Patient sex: F
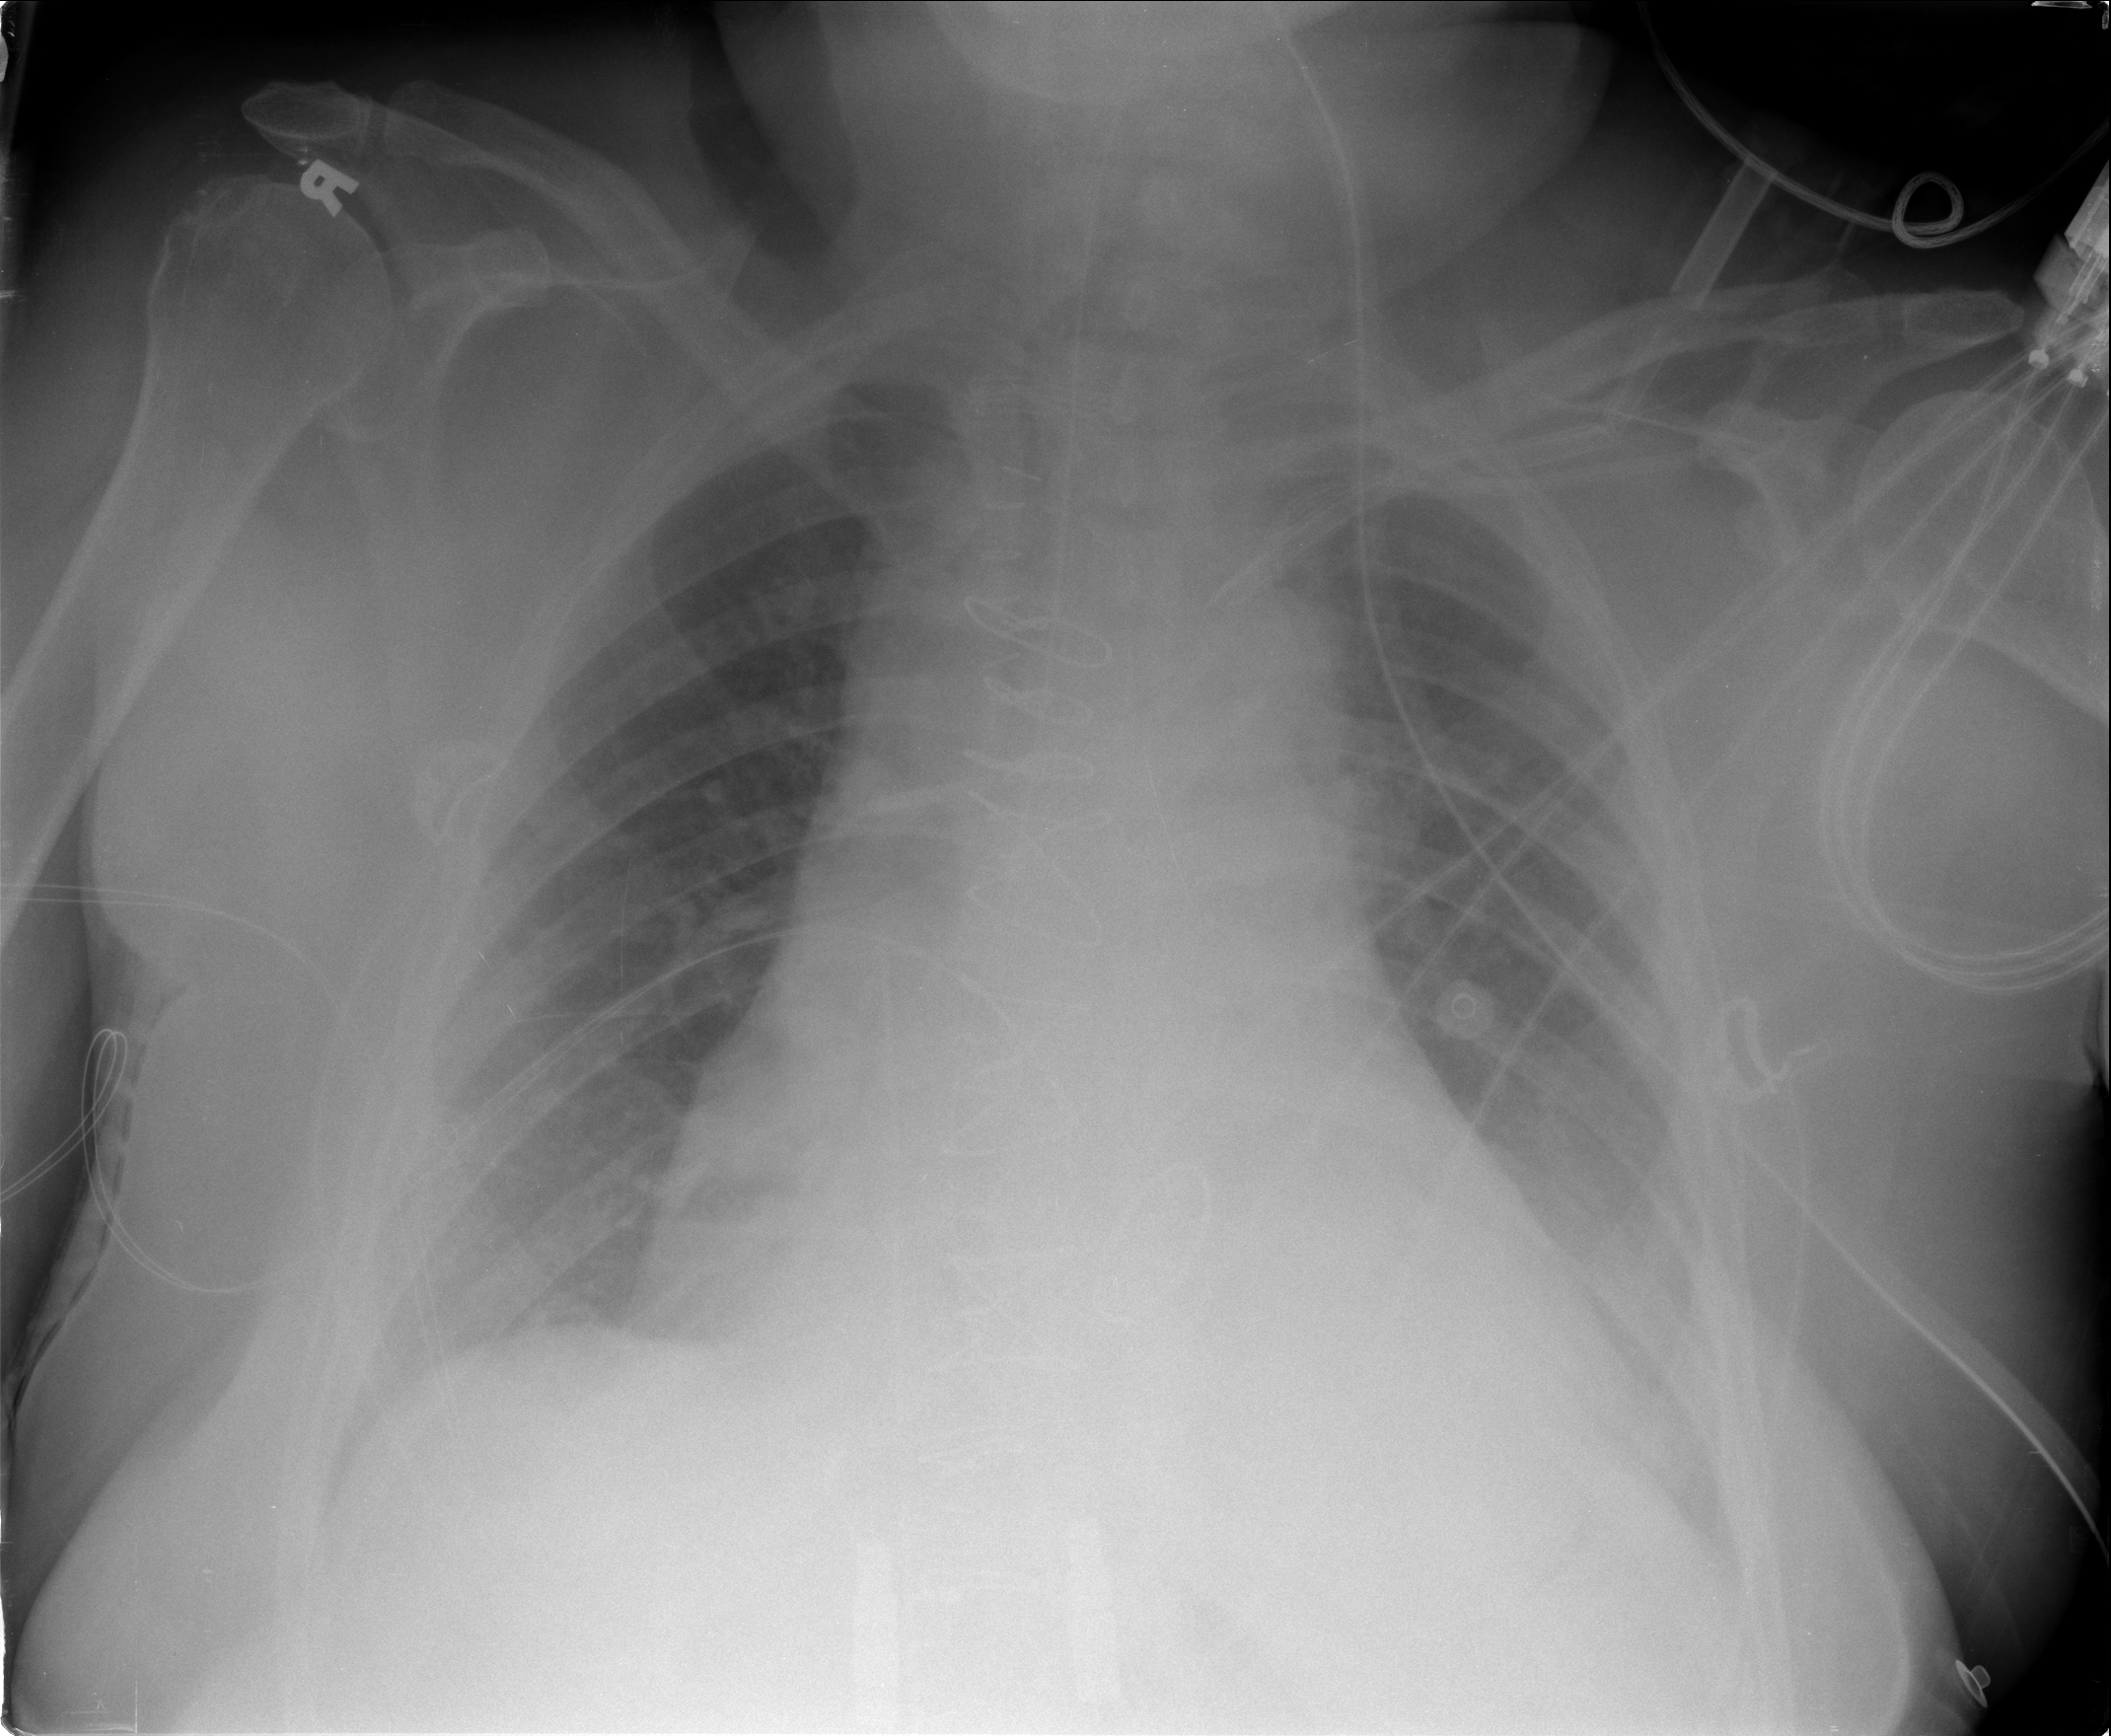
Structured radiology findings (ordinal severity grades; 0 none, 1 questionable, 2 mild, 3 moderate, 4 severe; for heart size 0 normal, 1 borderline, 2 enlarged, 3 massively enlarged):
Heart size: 1
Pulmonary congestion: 0
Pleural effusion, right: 0
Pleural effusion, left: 2
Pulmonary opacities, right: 0
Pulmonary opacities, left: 0
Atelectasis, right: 1
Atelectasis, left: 1